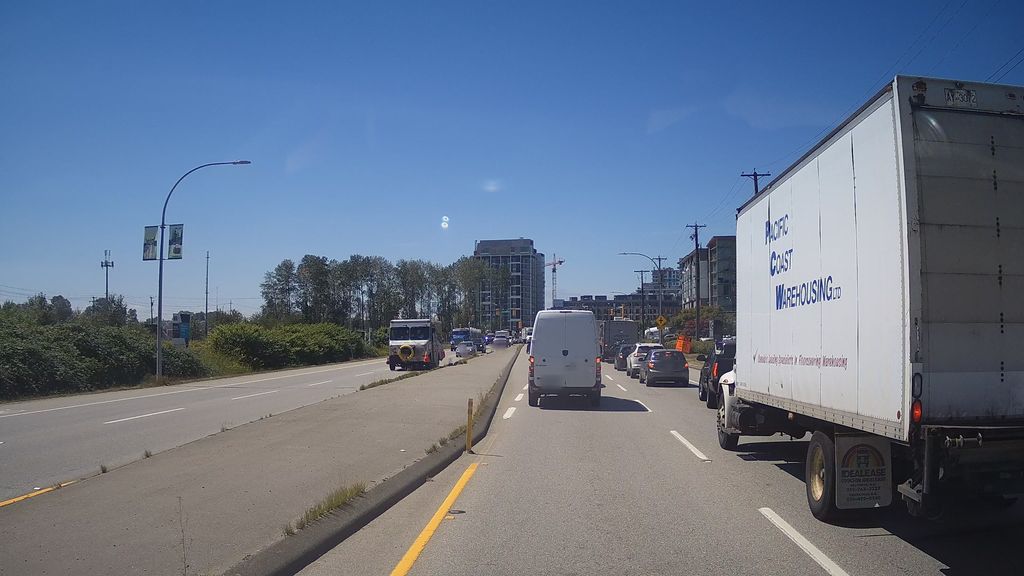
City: vancouver